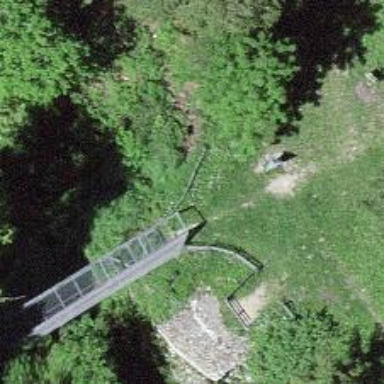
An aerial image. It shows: Attraction with guidepost for information.